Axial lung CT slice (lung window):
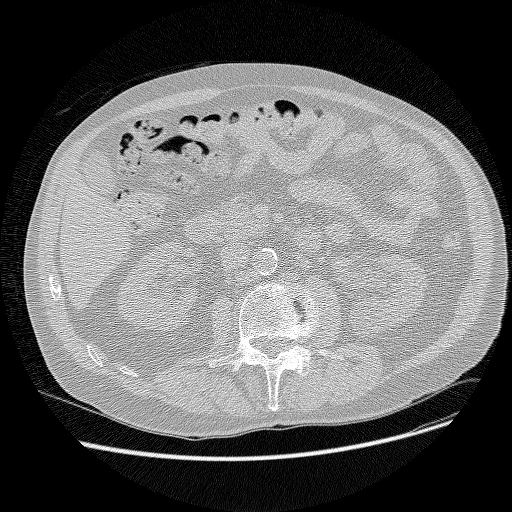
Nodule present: no